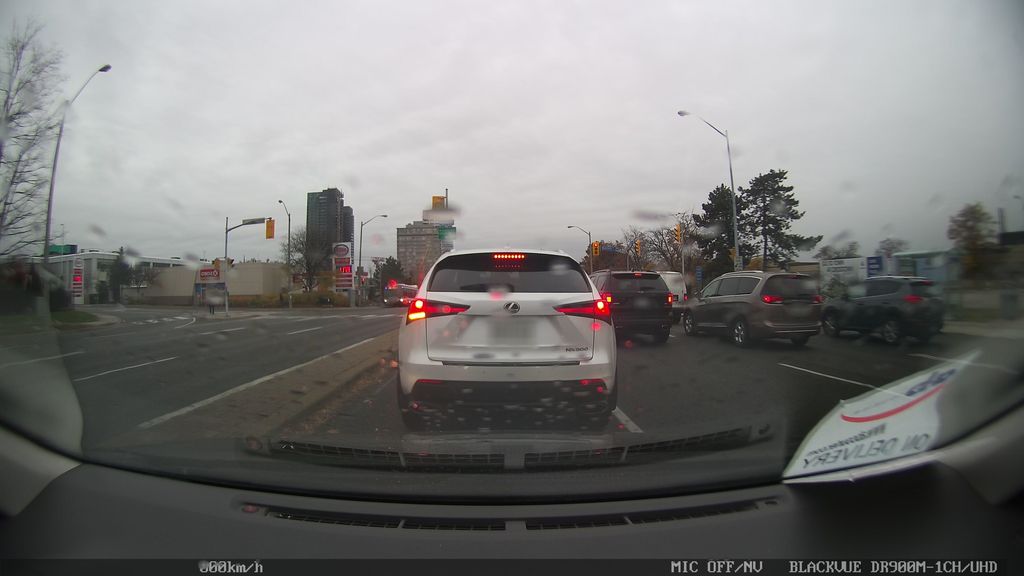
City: toronto